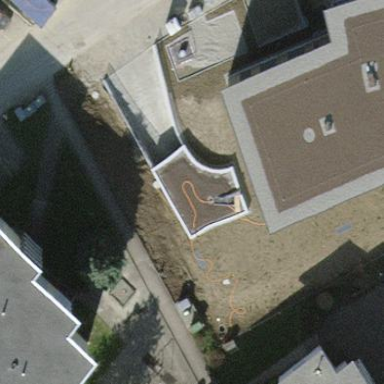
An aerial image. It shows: View of roof of building.